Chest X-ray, AP view. Patient: 68 years old, sex F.
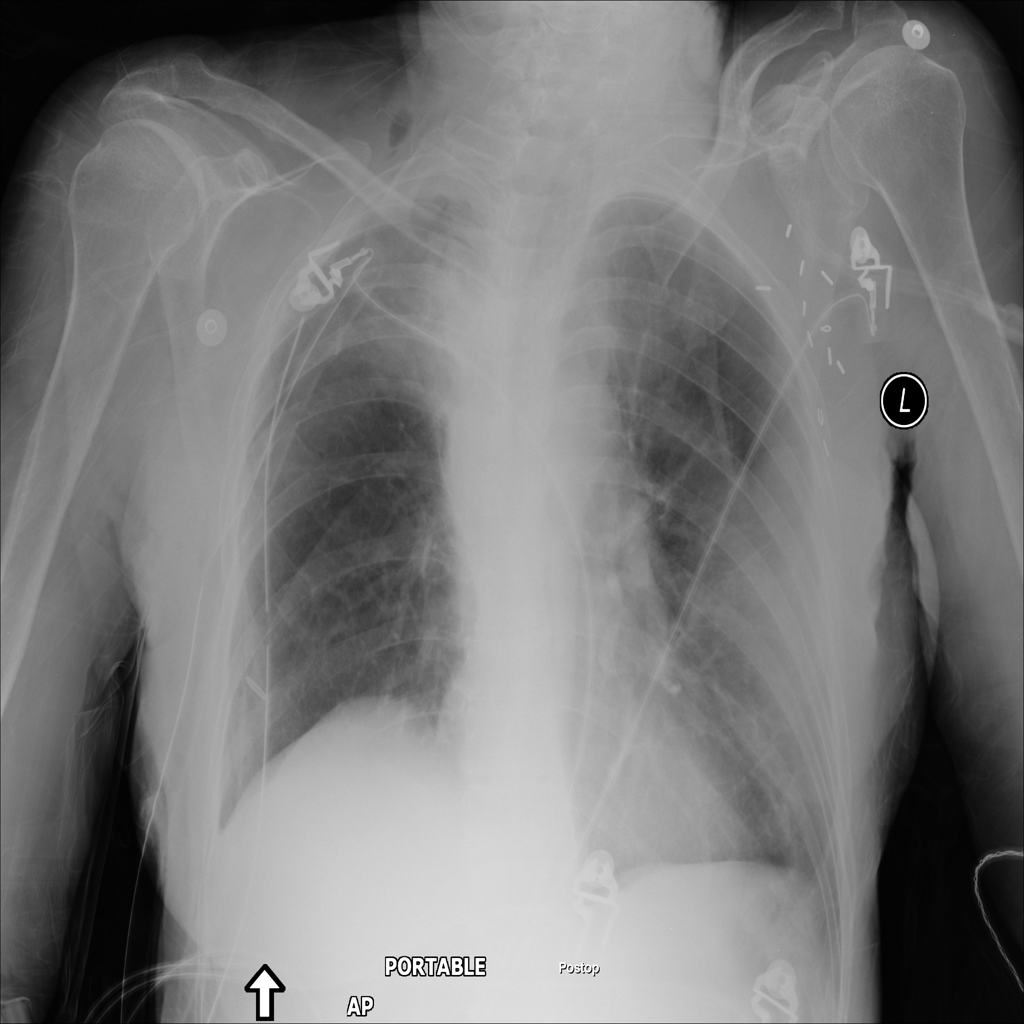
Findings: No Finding